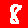
Digit: 8